Aerial crown-view tile of a tropical tree (Barro Colorado Island, Panama), acquired 20240716:
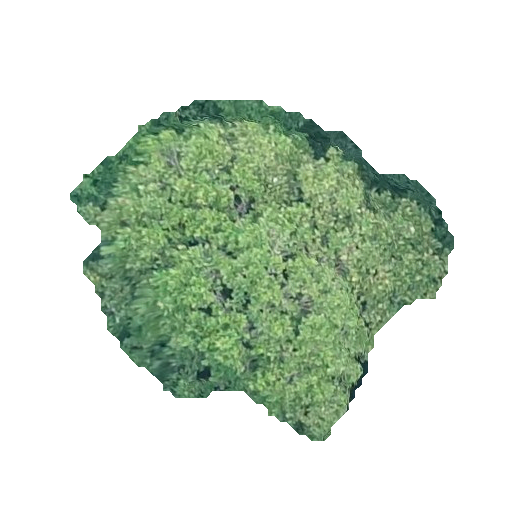
Species: Poulsenia armata
GBIF accepted scientific name: Poulsenia armata
Crown area: 131.801 m²